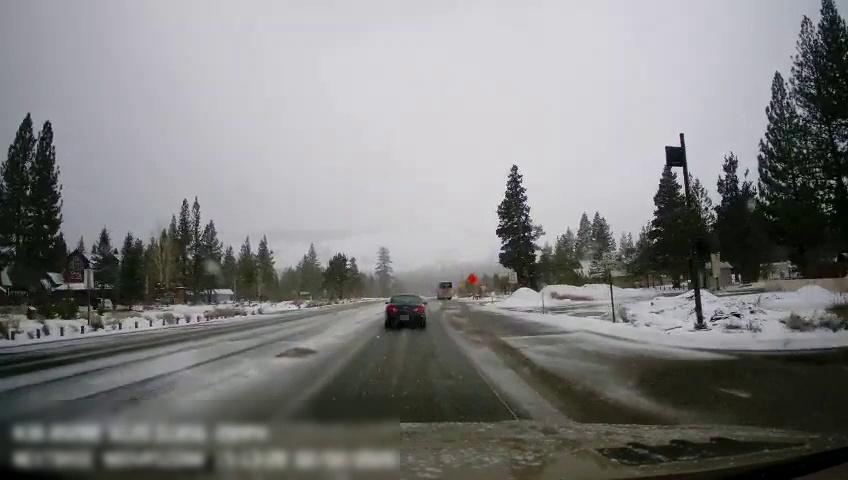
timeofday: Day
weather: Snowy
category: Drivable Space
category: Vehicles | Car
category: Vehicles | Bus
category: Vehicles | SUV
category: Vehicles | SUV
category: Traffic | Signs
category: Traffic | Signs
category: Traffic | Signs